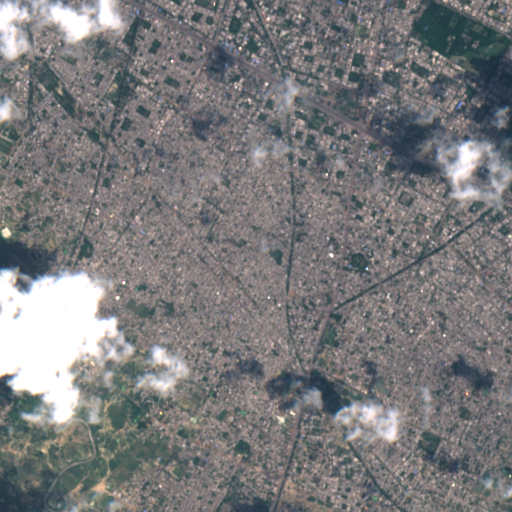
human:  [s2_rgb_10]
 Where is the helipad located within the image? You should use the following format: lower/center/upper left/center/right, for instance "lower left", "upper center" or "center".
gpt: The helipad is located in the upper right of the image.
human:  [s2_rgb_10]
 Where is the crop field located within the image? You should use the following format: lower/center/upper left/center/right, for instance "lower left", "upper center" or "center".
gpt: There is no crop field in the image.